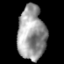
Tissue: prostate
Cell type: T cells
Senescence score: 0.3128
Nuclear area (px): 1469
Mean DAPI intensity: 154.819